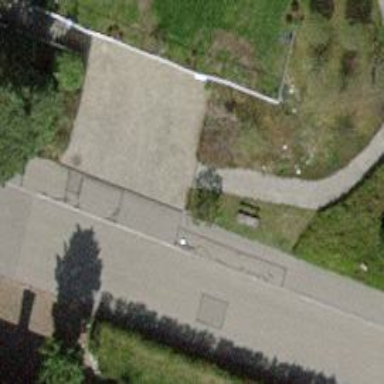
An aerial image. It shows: Brown bench in the vicinity.